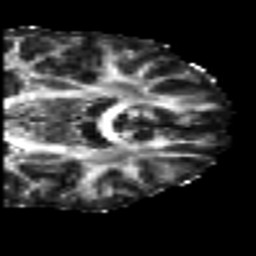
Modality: FA
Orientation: coronal
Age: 19
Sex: male
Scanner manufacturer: siemens
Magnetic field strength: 3 T
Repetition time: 7 s
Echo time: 0.0926 s